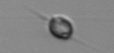
Label: Acanthoica_quattrospina